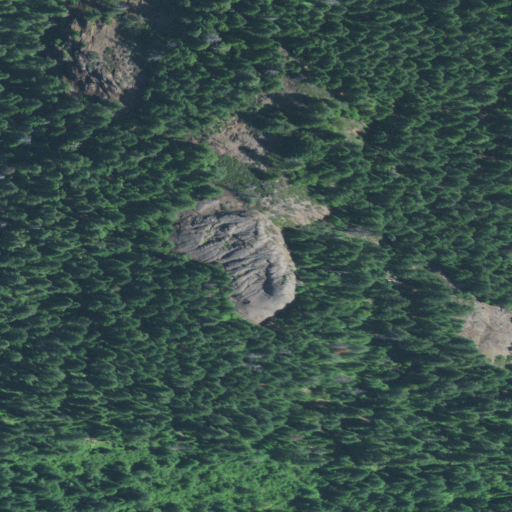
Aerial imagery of mountain in Oregon named Lick Rock containing evergreen forest and shrub